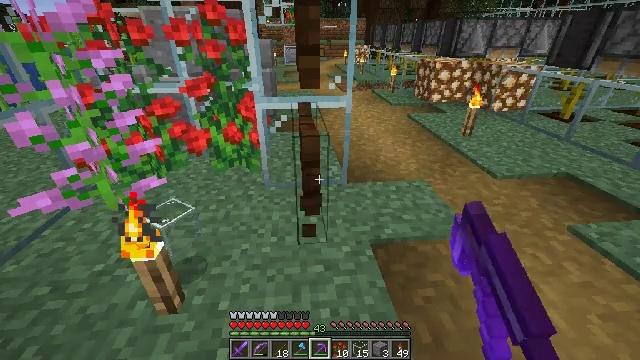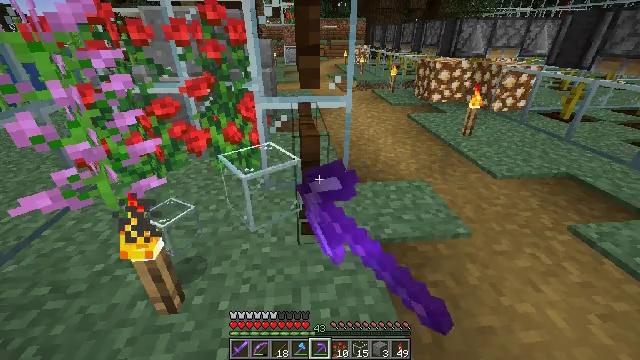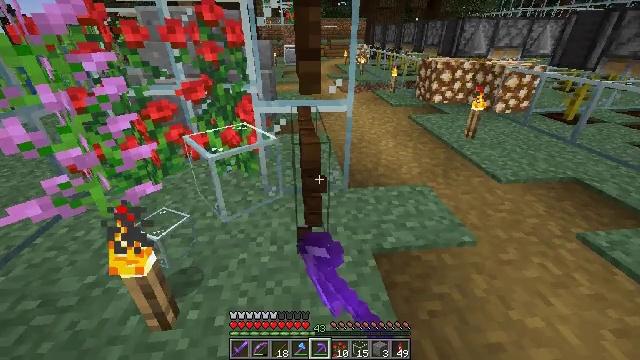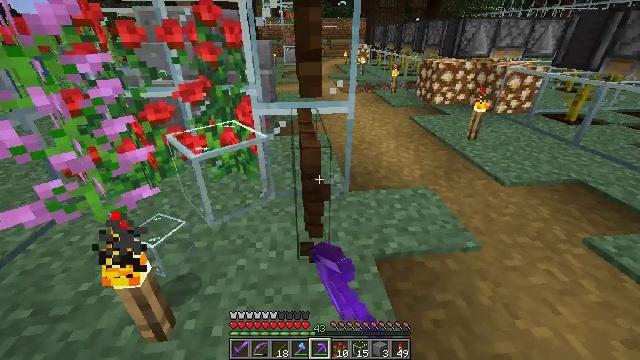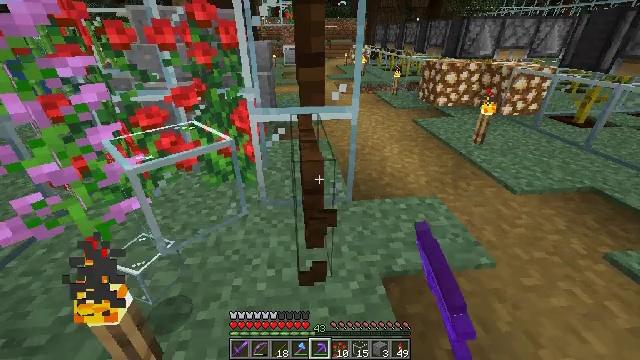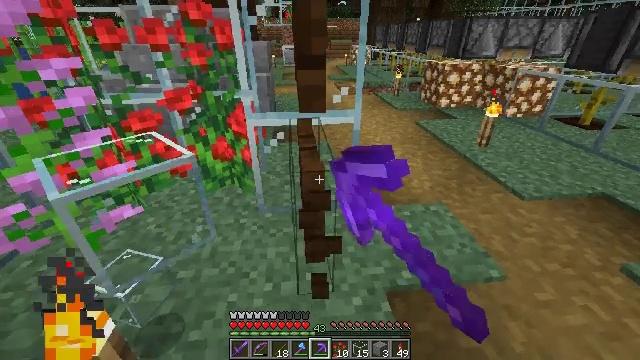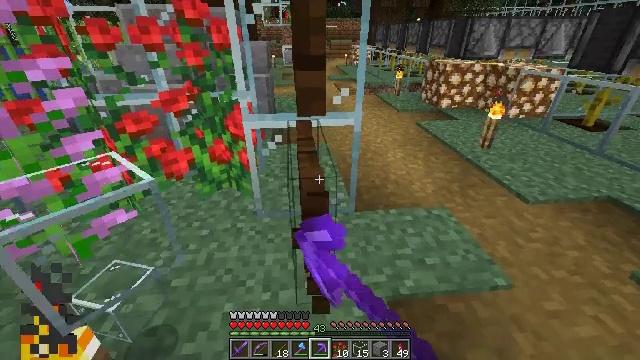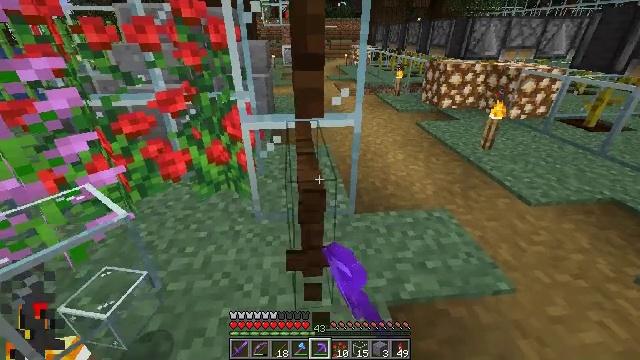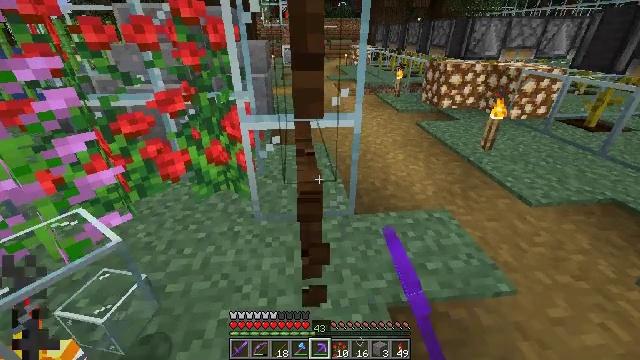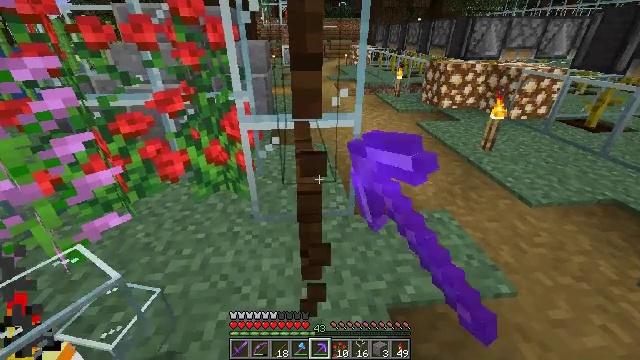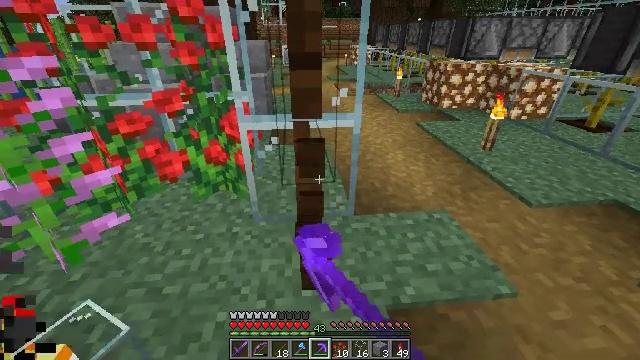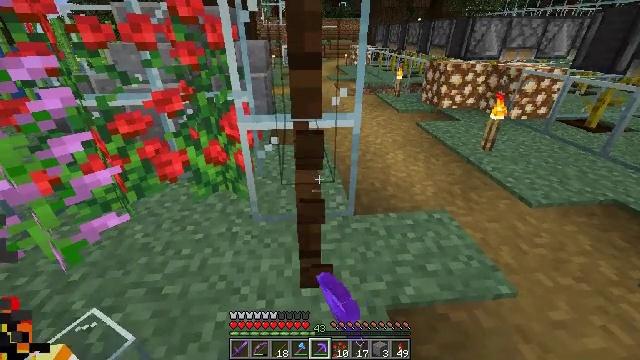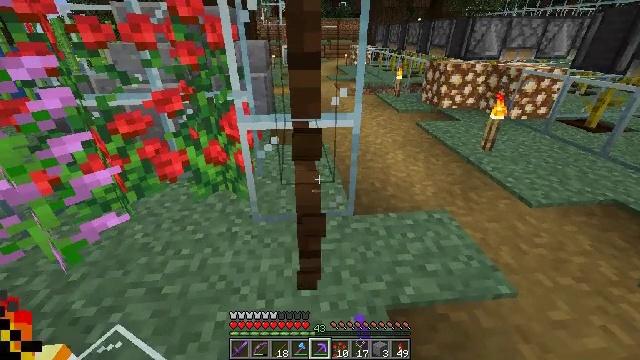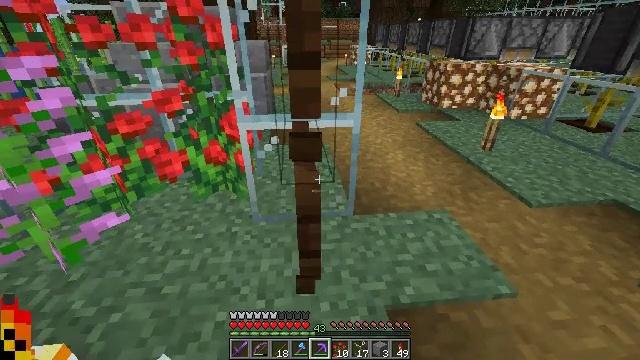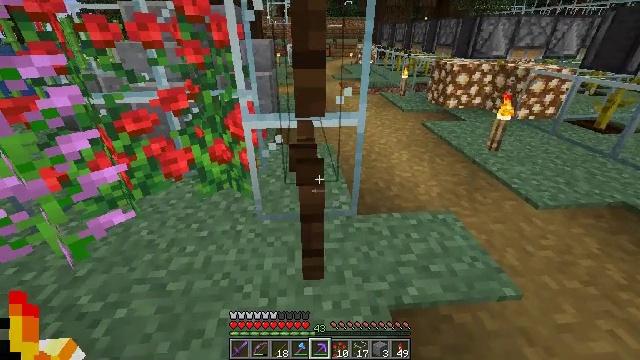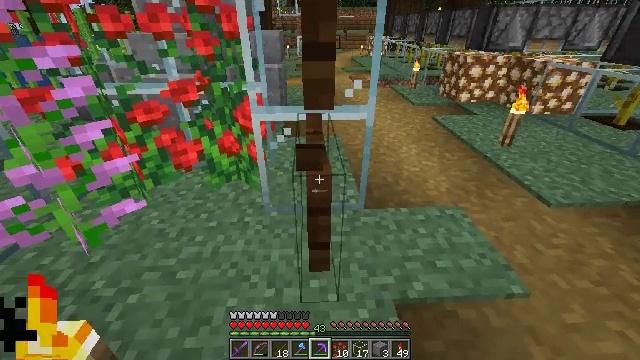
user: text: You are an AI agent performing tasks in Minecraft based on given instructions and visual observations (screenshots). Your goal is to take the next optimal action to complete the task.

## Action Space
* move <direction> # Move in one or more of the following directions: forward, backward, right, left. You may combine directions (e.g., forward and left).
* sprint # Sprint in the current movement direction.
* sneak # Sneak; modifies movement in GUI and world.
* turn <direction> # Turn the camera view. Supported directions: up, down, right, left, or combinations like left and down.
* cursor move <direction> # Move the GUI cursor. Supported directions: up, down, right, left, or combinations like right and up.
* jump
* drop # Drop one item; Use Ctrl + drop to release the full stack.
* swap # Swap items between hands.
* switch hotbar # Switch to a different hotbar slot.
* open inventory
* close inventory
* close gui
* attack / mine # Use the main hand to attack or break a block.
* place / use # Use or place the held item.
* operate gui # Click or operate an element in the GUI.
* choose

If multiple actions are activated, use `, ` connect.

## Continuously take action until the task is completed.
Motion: motion action
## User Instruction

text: Mine the dark oak fence gate.
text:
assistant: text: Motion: attack / mine
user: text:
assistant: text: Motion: move forward, attack / mine
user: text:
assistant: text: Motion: move forward, attack / mine
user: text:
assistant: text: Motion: move forward, attack / mine
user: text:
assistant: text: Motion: attack / mine
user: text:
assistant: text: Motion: attack / mine
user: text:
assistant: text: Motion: attack / mine
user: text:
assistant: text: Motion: attack / mine
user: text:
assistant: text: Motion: attack / mine
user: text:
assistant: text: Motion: attack / mine
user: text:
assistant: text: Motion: no_op
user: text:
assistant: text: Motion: no_op
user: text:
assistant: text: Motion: no_op
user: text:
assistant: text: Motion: turn left
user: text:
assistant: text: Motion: turn left and down
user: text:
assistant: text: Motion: turn down
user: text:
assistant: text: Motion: no_op
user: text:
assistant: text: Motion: no_op
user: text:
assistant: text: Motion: no_op
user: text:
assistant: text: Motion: no_op
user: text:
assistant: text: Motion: no_op
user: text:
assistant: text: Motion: no_op
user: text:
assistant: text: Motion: no_op
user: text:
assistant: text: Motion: no_op
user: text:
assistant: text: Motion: attack / mine
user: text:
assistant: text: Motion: attack / mine
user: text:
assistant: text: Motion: attack / mine
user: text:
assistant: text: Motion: attack / mine
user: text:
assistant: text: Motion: attack / mine
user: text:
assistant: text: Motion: attack / mine